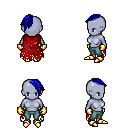
a pixel art fantasy rpg character, female body template, dark elf, purple skin, red tattered cape, teal pants, blue long mohawk hairstyle, gold gloves, gold boots, four views (front, back, left, right), 2x2 character sprite sheet, small pixel art, hard edges, no anti-aliasing